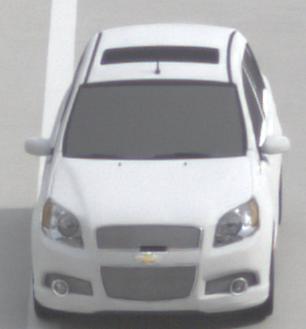
Make: Chevrolet
Model: Aveo 1.2
Detailed model: Aveo
Model produced from: 2008/06
Model produced until: 2011/01
Doors: 3
Color: white
Road condition: dry road
Daytime: morning or afternoon
Contrast: low contrast